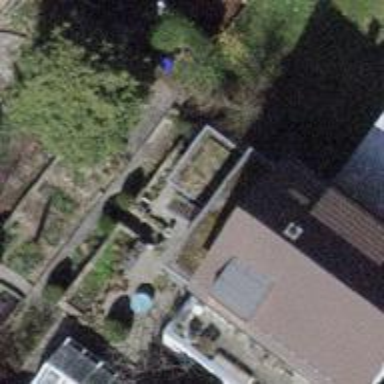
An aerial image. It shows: Detached building.